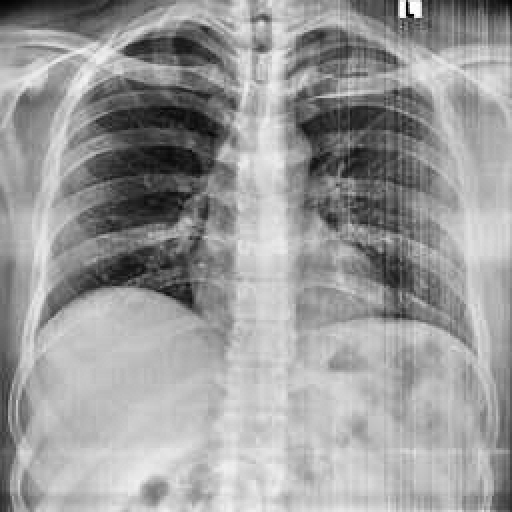
Finding: NORMAL